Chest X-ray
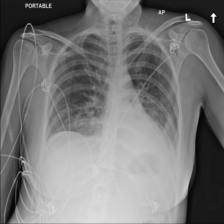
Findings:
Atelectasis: positive
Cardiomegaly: negative
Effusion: positive
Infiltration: negative
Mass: negative
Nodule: negative
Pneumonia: negative
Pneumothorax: negative
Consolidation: negative
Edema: negative
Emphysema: negative
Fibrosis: negative
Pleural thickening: negative
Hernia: negative